Question: I am creating a html page and I have a button in my html page. Once the button is clicked the outlook has to be opened with the "" and the "" information as shown in the figure.

Can any help me how to open the outlook with php.Thanks in advance.
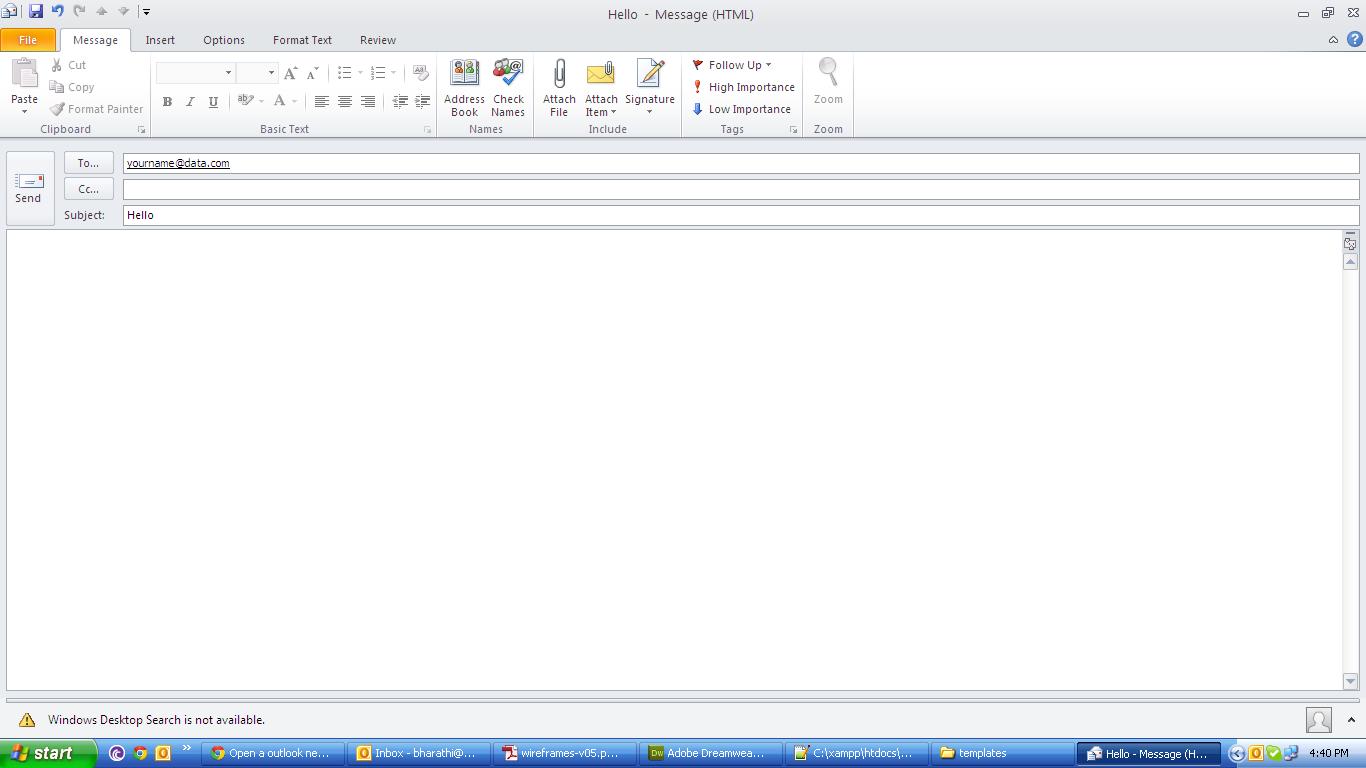
Answer: here the link to use:
'''
<a href="mailto:manish@simplygraphix.com?subject=Feedback for webdevelopersnotes.com&body=The Tips and Tricks section is great">Send me an email</a>
'''
<URL>.